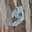
Label: 0